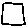
Label: square